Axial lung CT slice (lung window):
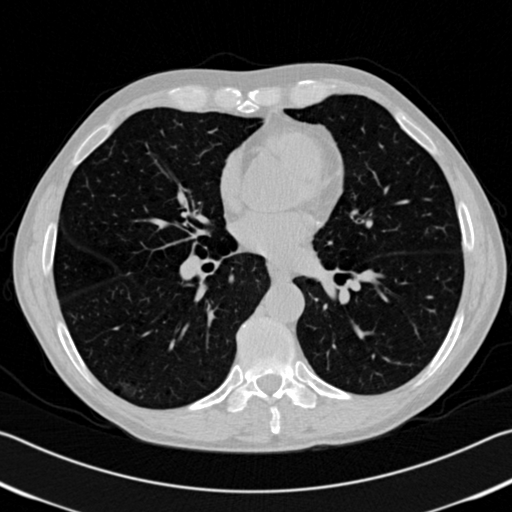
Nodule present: no